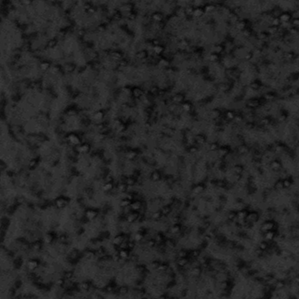
Label: frost